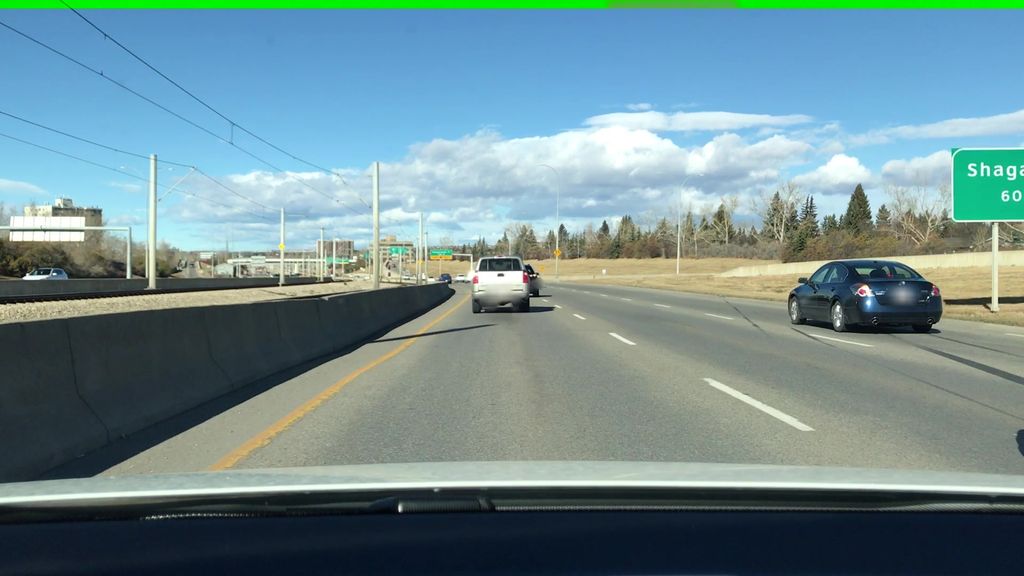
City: calgary